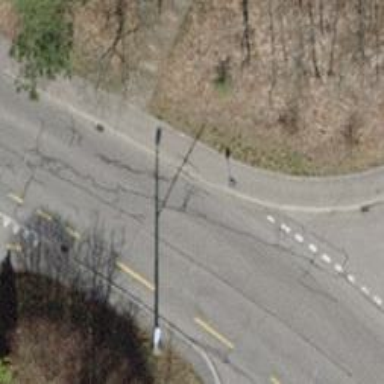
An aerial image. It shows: Tertiary road with asphalt surface. The road features trolley wires pointing forward.